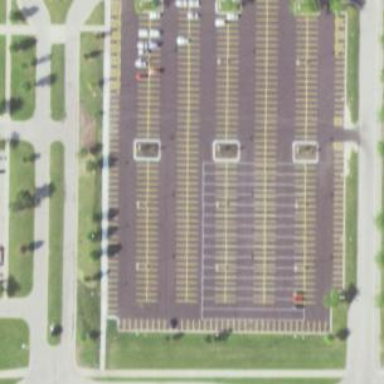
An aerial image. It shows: Student parking area.